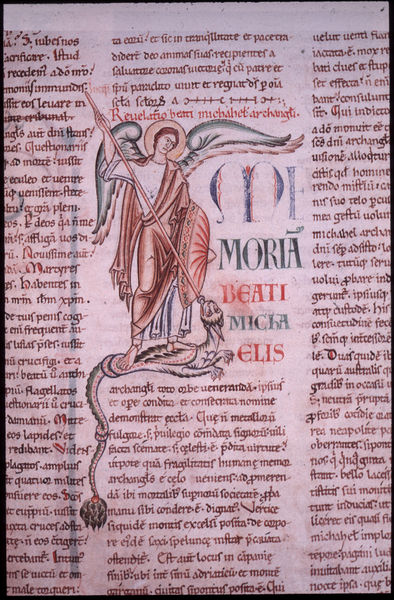
Titel: Lektionar aus Citeaux, Bd. 4
Institution: Dijon, Bibliothèque Municipale
Schlagwörter: blau, flügel, fuß, kampf, rot, bibel, federn, tod, gewand, engel, schrift, spalten, lanze, schild, buch, seite, illustration, text, initiale, überschrift, buchseite, heiligenschein, sage, heiliger, speer, töten, erzengel, drachen, spaten, drache, handschrift, michael, latein, buchmalerei, drachenschwanz, sschild, schrdift, flügelhandschrift, moria